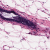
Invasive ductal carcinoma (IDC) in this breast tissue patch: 0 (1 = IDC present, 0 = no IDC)